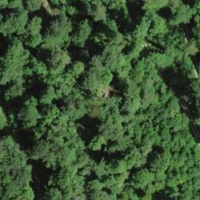
EUNIS habitat code: 41
Species observed at this site:
Lathyrus vernus